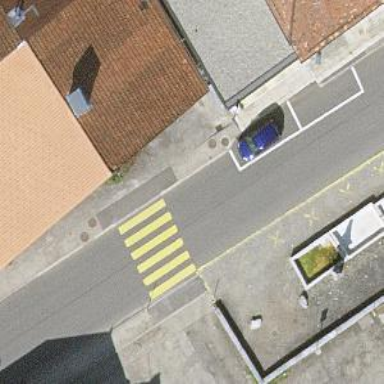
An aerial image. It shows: Uncontrolled zebra crossing on the road.